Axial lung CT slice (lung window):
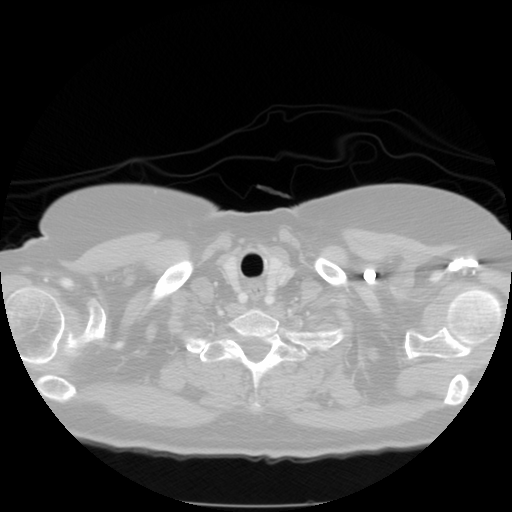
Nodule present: no